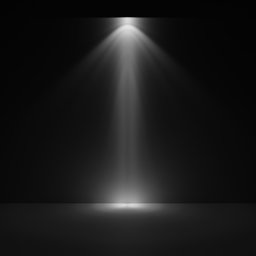
Label: lighting